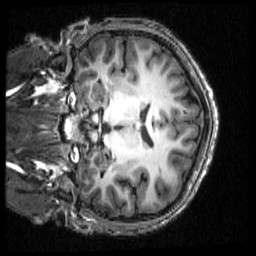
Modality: T1w
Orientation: coronal
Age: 18
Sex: male